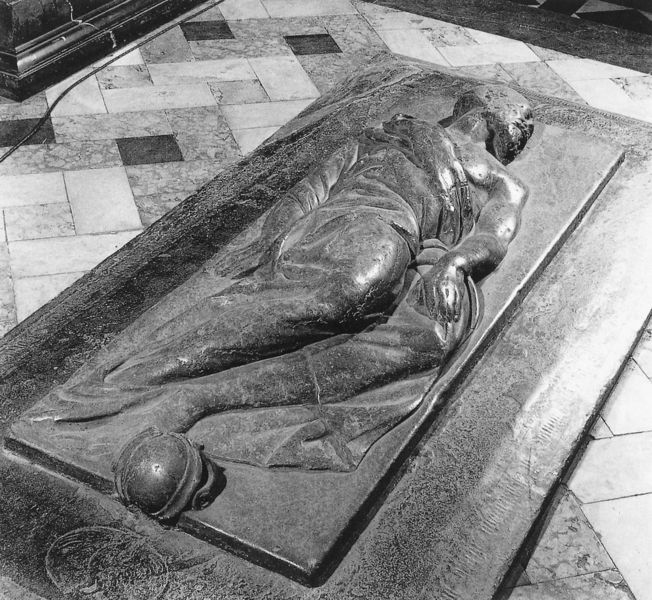
Titel: Grabmal Sir William Curle
Künstler: Nicholas Stone d. Ä.
Standort: Hatfield (EU - GB)
Schlagwörter: hand, mann, umhang, marmor, profil, raum, zeichnung, alt, bart, sockel, stein, tod, hände, boden, beine, relief, fußboden, kartusche, inschrift, platte, oberkörper, deckel, fliesen, kugel, fliese, grab, bode, grabmal, grabplatte